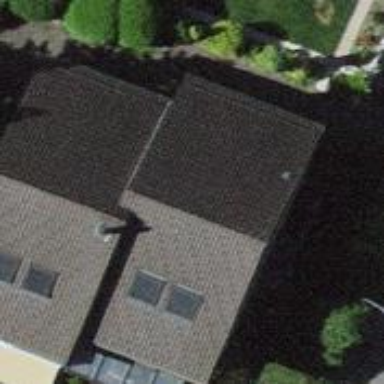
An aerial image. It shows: Terrace building with gabled roof.